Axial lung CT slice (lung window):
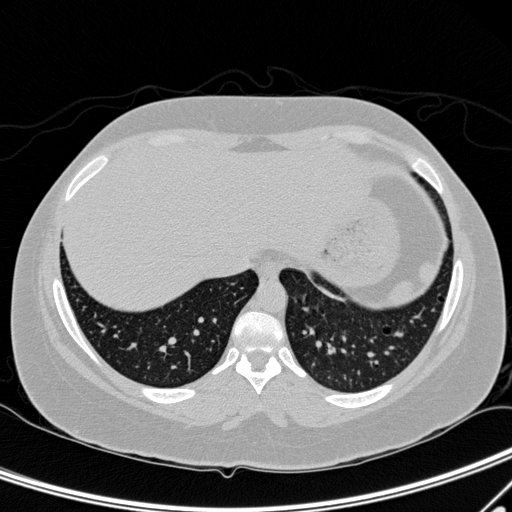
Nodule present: no